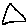
Label: triangle